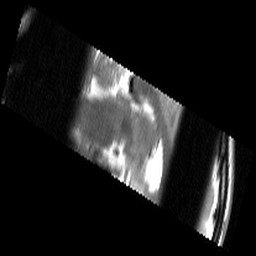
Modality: T2w
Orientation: sagittal
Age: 22
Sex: male
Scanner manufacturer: siemens
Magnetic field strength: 3 T
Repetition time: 6.26 s
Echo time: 0.064 s